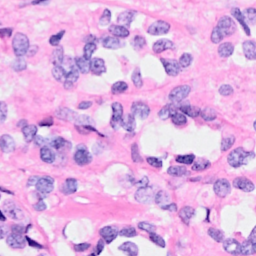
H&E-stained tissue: Breast